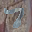
Label: 7